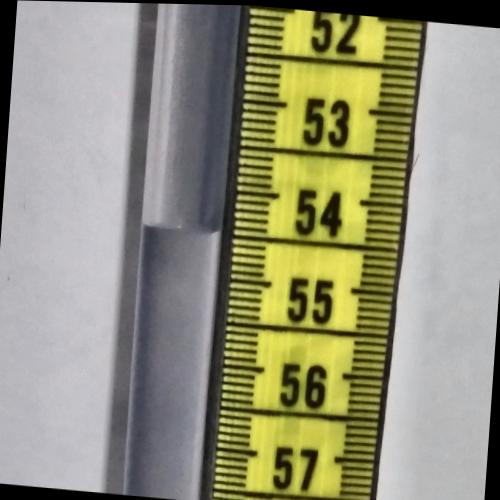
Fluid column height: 54.5 cm